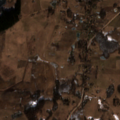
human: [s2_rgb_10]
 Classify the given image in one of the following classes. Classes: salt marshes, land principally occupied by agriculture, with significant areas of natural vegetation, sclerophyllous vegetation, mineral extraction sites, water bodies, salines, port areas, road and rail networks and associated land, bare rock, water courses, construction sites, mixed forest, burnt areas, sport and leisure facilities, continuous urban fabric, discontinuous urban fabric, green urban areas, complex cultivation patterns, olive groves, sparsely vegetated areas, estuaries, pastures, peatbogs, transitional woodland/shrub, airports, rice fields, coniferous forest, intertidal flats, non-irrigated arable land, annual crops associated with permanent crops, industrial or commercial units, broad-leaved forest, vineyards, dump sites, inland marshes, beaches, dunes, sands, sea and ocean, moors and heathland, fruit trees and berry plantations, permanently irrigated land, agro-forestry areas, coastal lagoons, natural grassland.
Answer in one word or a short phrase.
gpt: pastures, complex cultivation patterns, land principally occupied by agriculture, with significant areas of natural vegetation